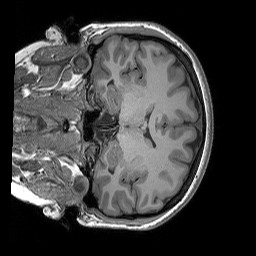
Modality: T1w
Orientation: coronal
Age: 26
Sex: female
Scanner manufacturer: siemens
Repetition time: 2.25 s
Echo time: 0.00302 s